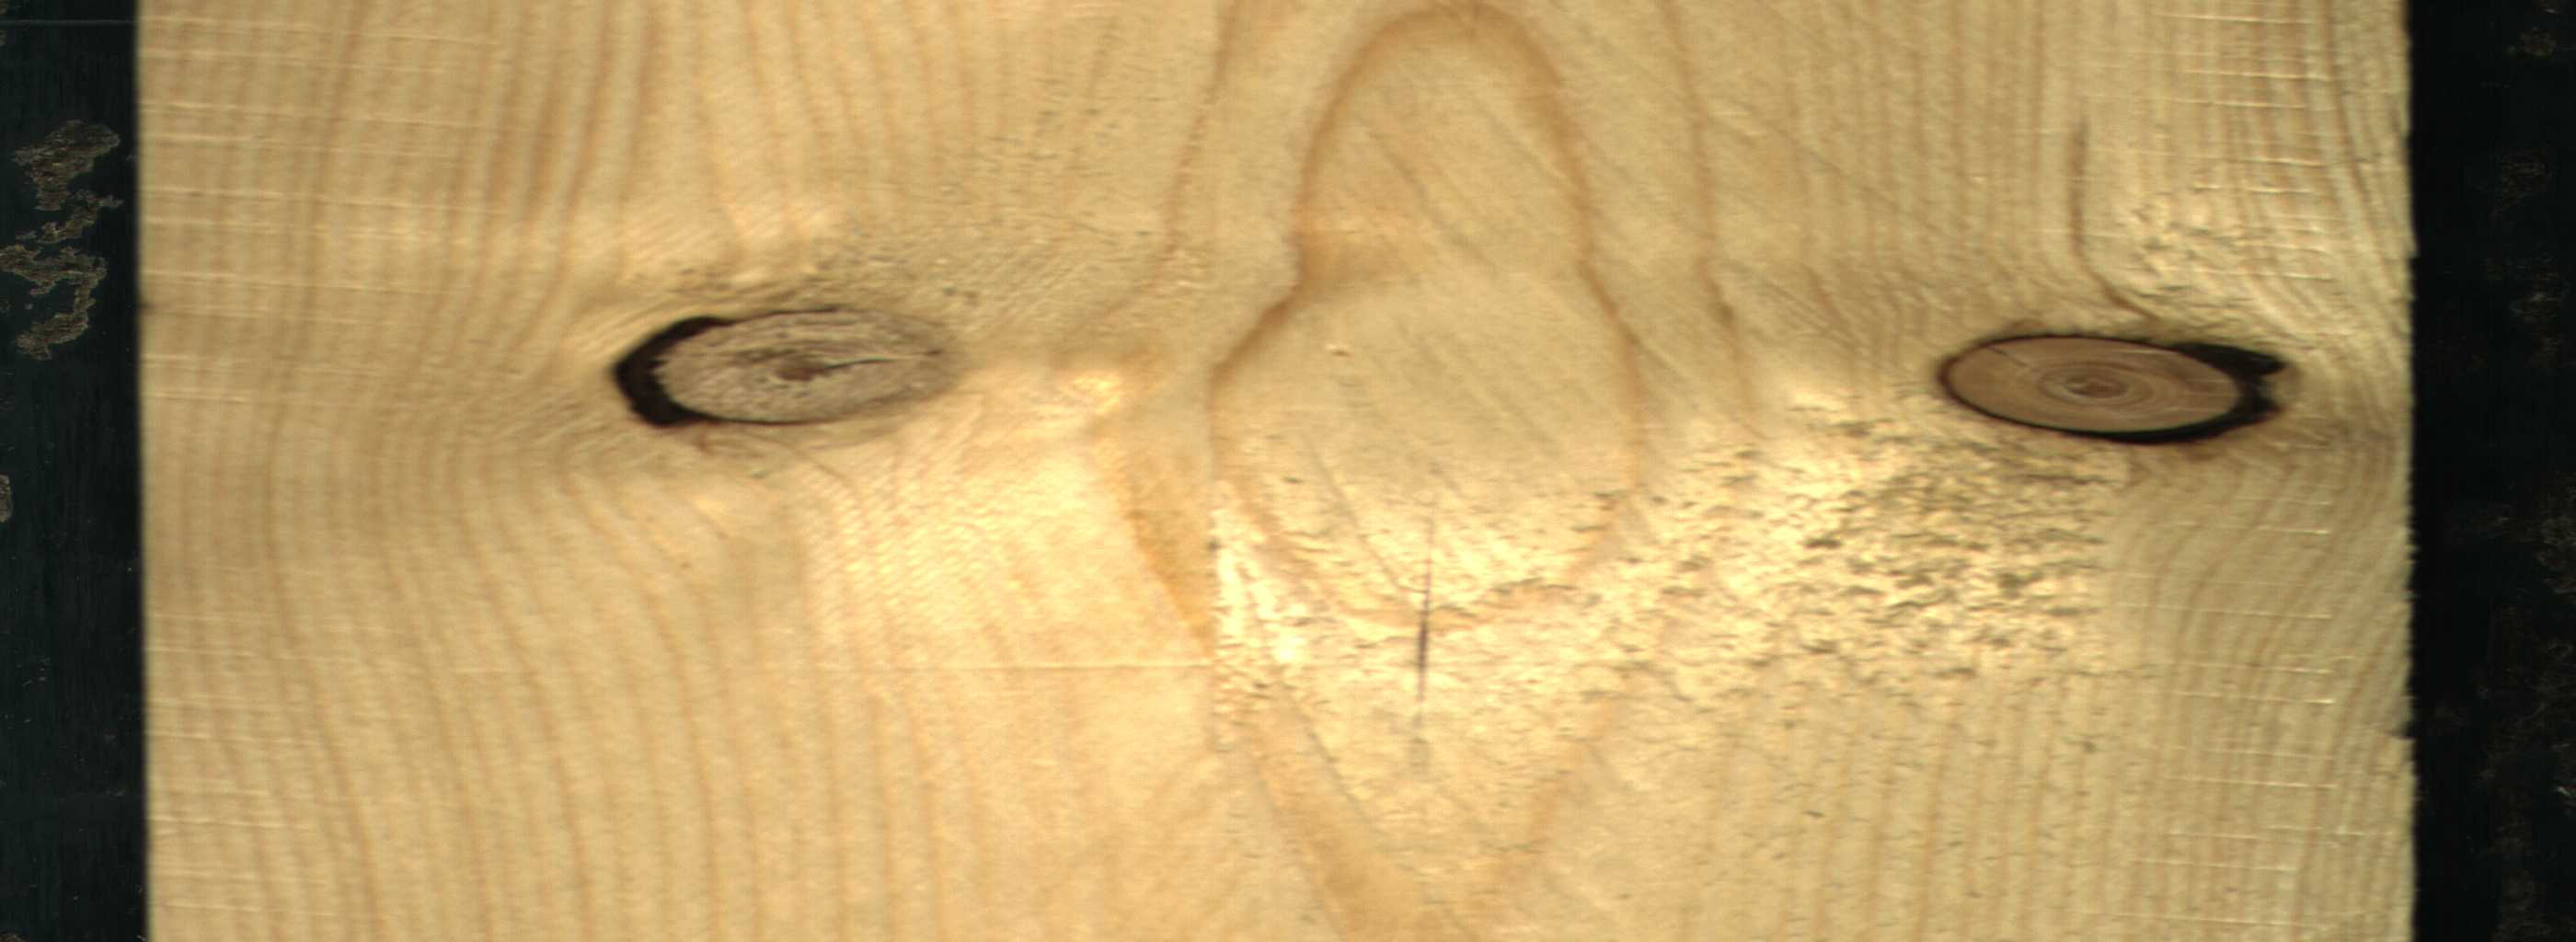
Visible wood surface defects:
Dead_Knot
Dead_Knot